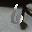
Label: 6